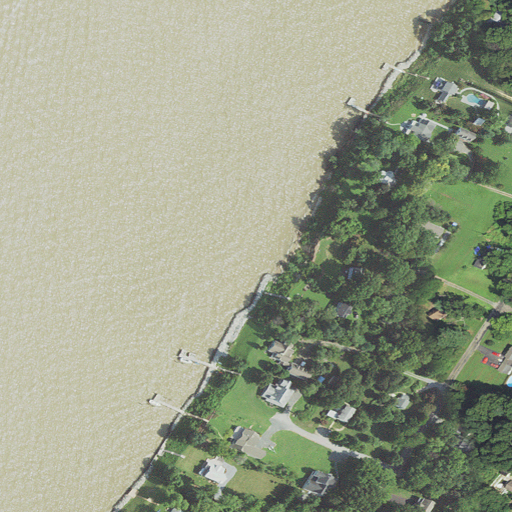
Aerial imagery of beach in Maryland named Mitchell Bluff containing open water, open development, mixed forest, deciduous forest, low intensity development, medium intensity development, and woody wetlands